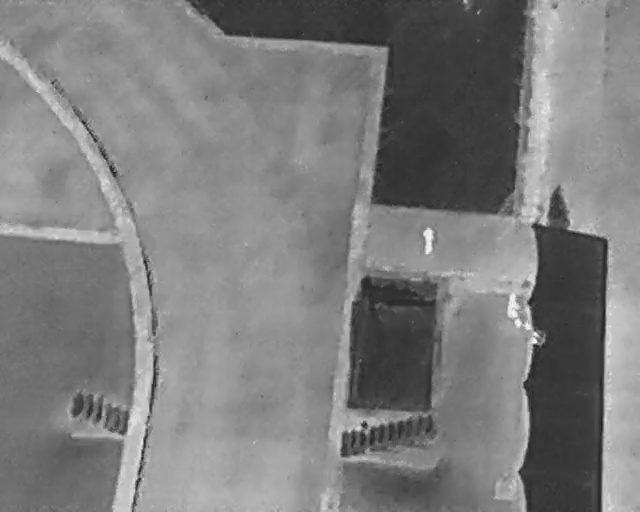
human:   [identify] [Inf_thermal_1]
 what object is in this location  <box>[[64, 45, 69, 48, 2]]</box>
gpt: <ref>1 large person at the center</ref>